Question: If you open settings of wifi and choose any network you will see Password textbox and BUTTONS (not icons) in ApplicationBar. How it is made? Is it some kind of ApplicationBar template? Or it is some Border control, but how to show a Border above the SIP(keyboard)?
Any ideas how to make the same thing?
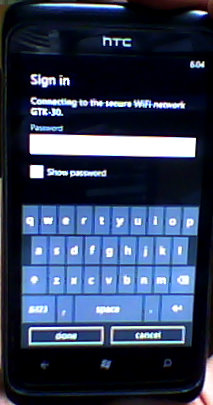
Answer: What are you describing was not created using Silverlight (all the "hero" applications are done in C++) and are therefore not limited by the current SL feature set.
In relation to your actual question, it is not possible to template the ApplicationBar nor is it even possible to determine when the SIP is displayed (or what its height is).
In short, I'd stick to icons if you want your application to work well across devices.